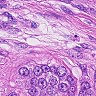
Metastatic tissue present: yes